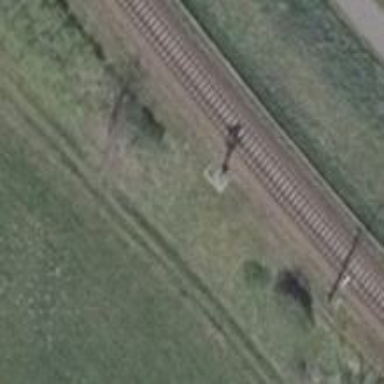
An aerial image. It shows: Railway signal.